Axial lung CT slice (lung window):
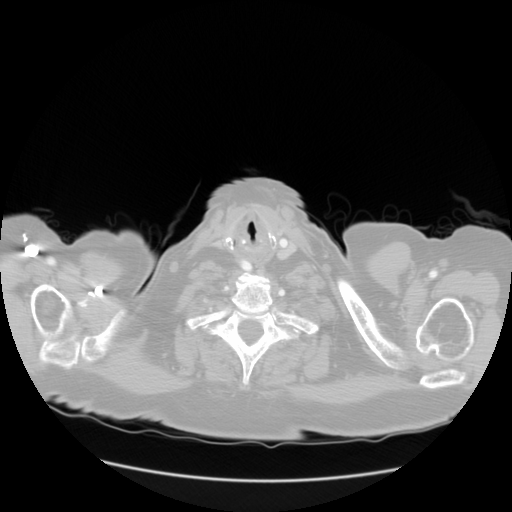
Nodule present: no